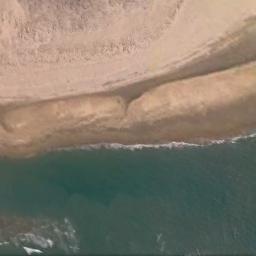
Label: beach